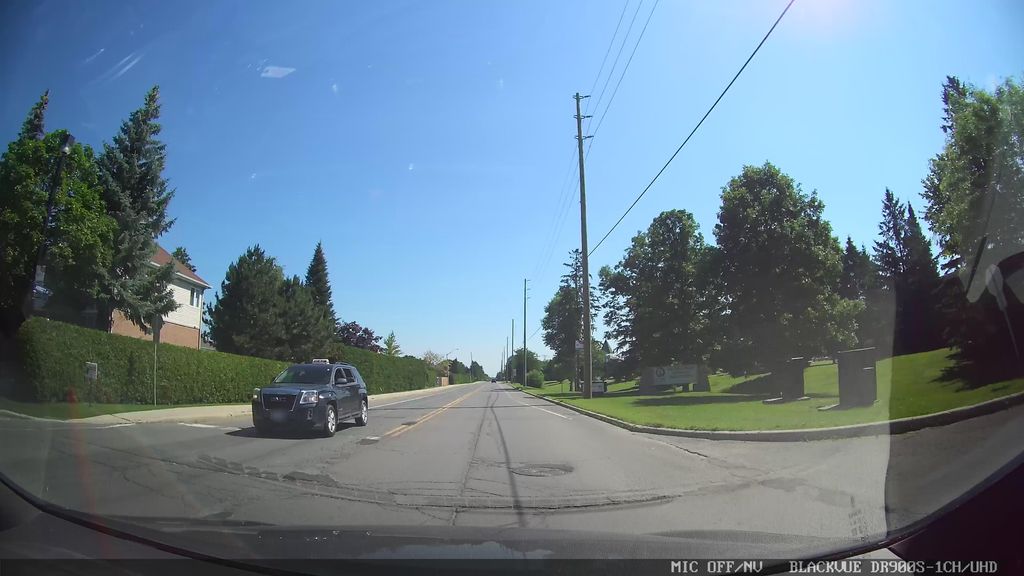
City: ottawa-gatineau